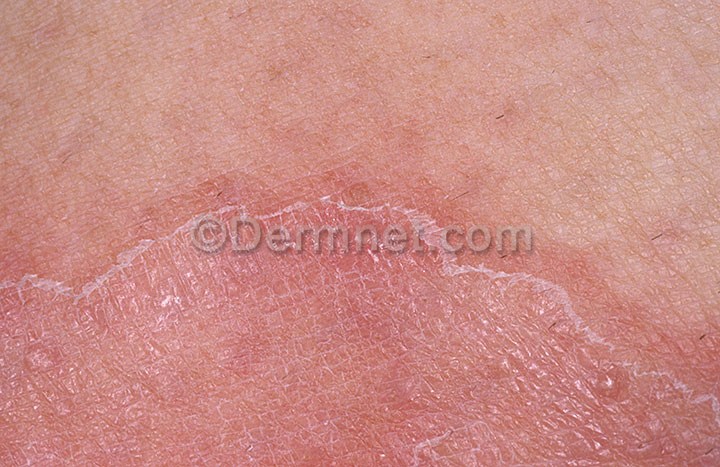
Disease: Tinea Ringworm Candidiasis and other Fungal Infections